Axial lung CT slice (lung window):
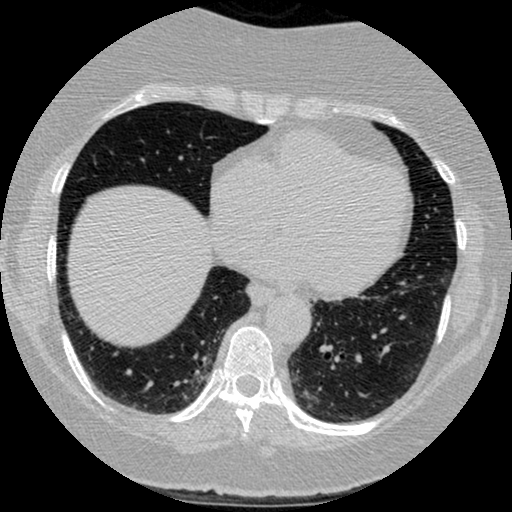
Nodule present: no